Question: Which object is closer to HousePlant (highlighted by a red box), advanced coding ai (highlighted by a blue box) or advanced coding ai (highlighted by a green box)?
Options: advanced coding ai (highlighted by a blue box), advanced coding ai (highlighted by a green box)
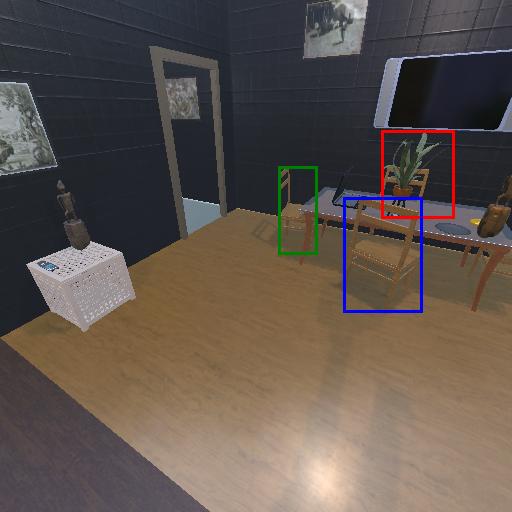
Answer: advanced coding ai (highlighted by a blue box)